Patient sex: M
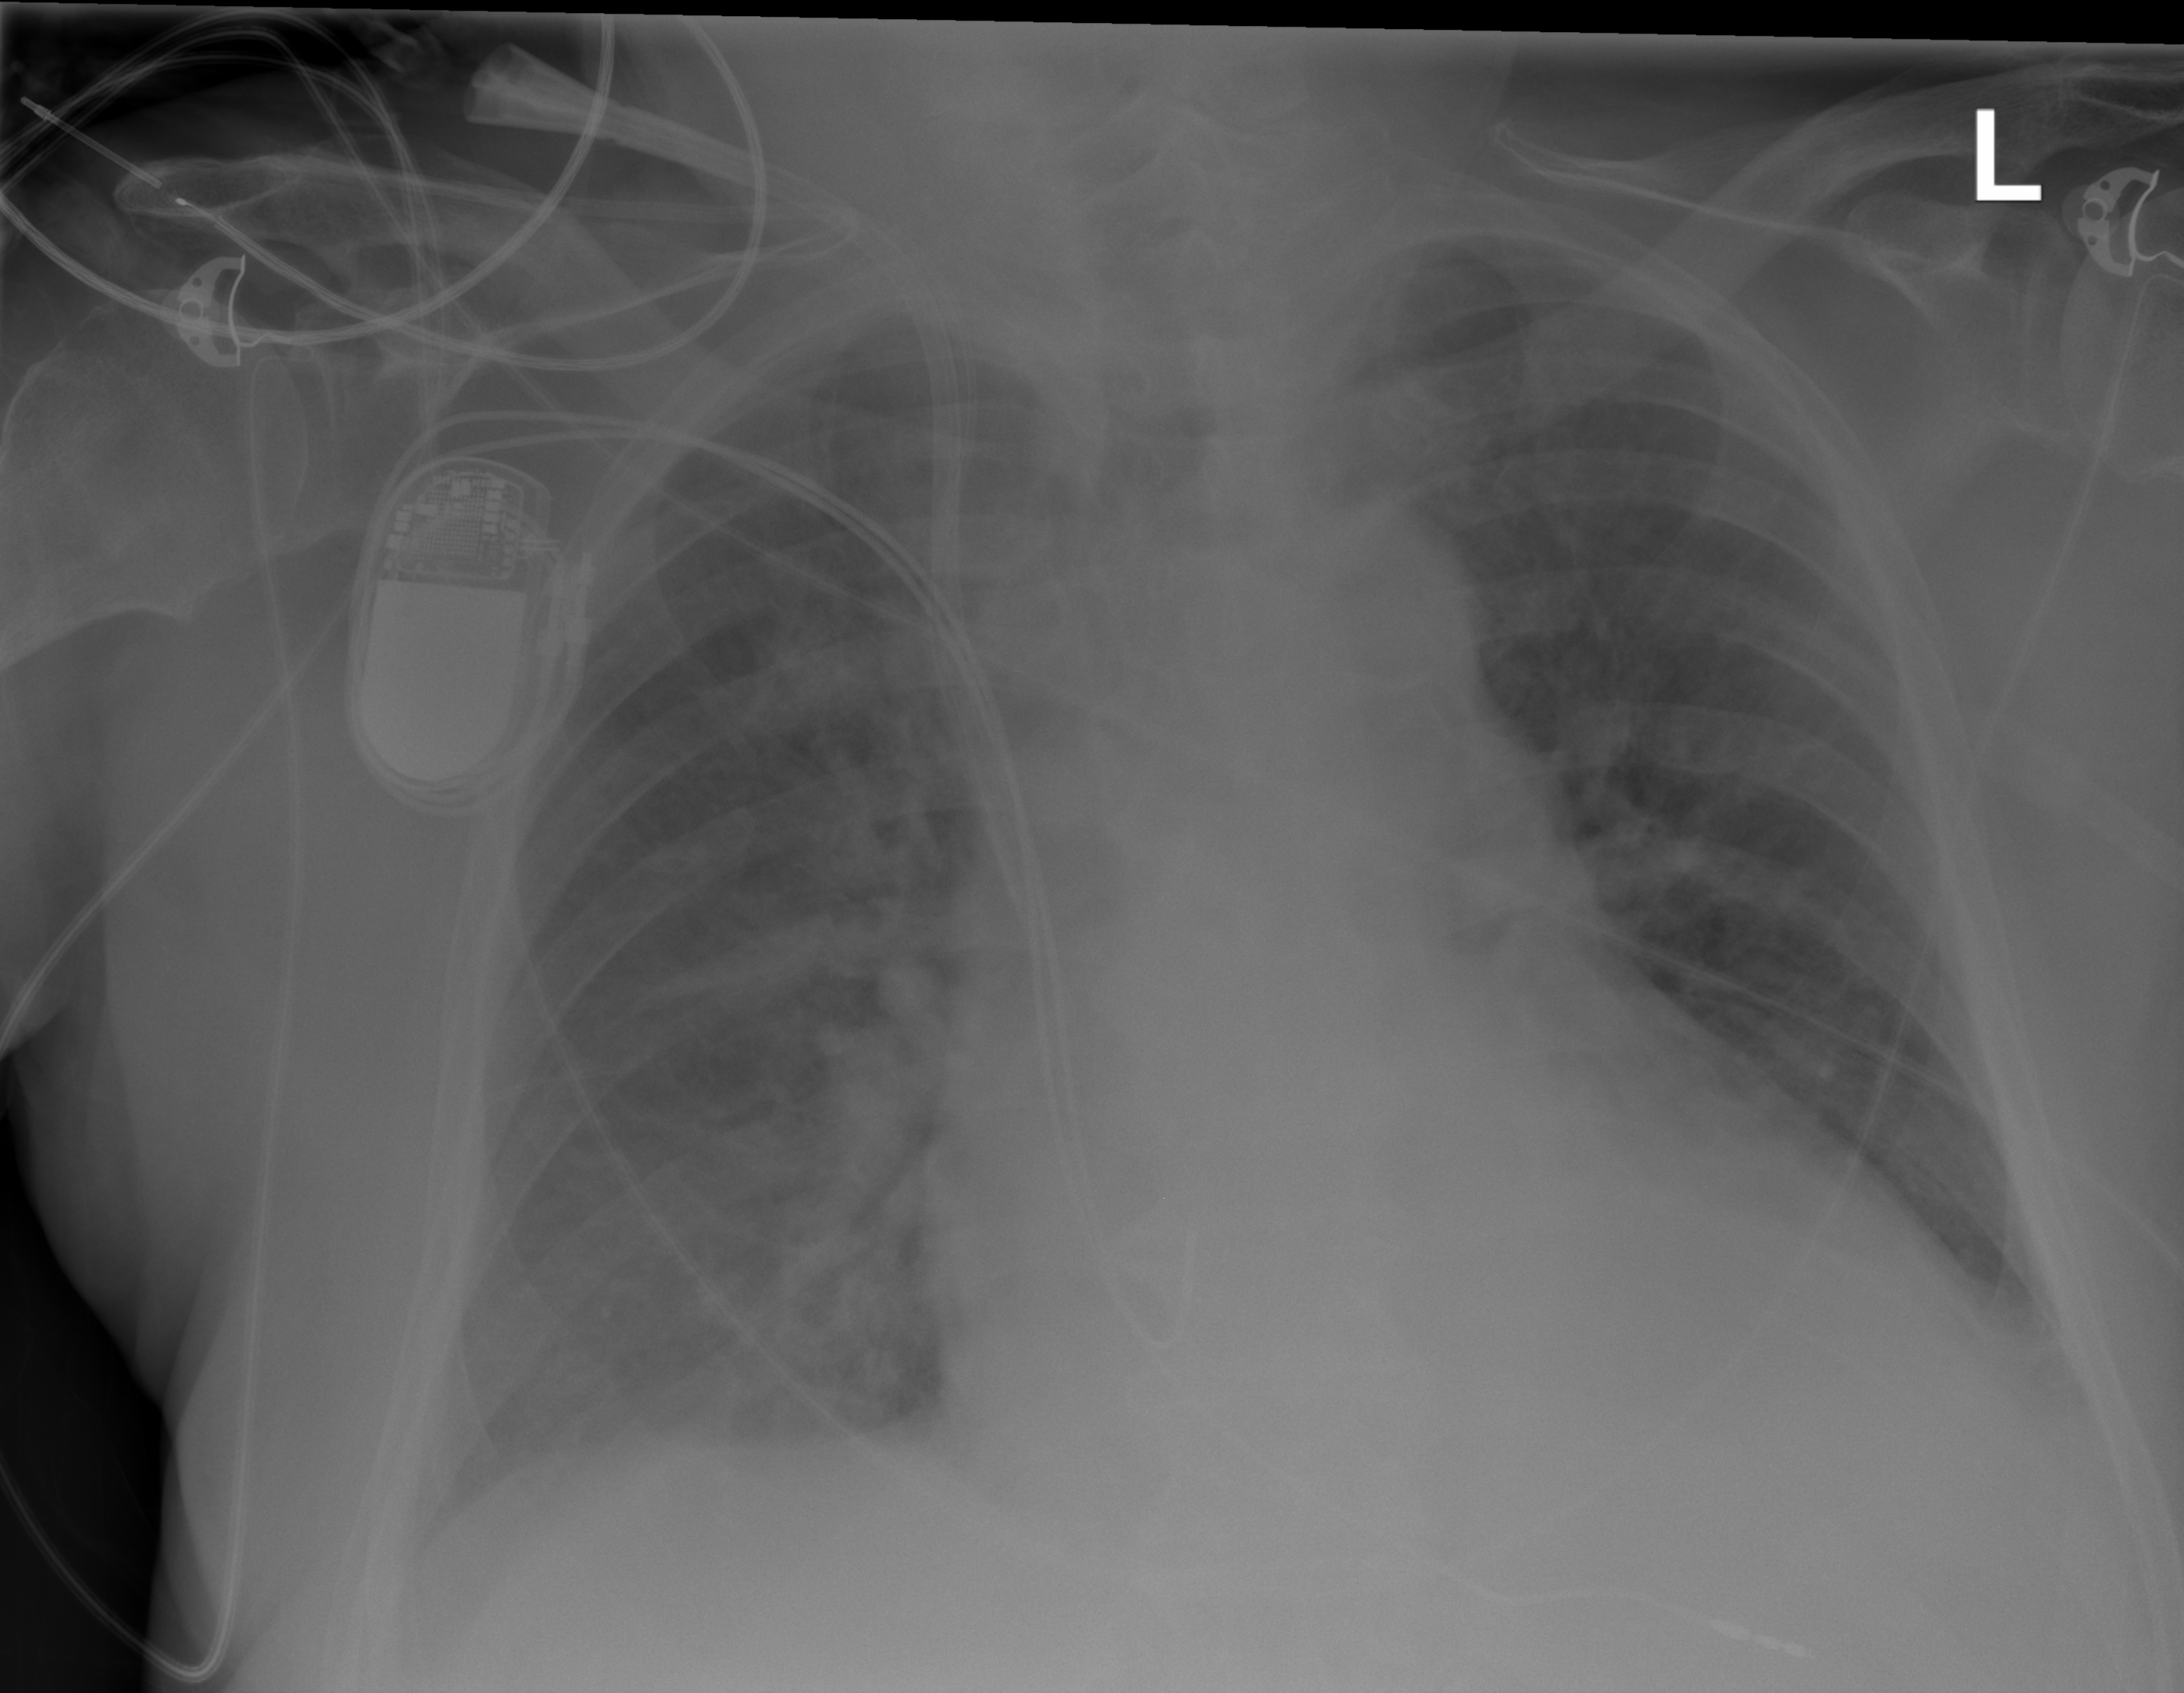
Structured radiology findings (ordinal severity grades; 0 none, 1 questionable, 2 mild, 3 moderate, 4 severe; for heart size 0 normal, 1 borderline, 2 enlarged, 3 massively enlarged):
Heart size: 2
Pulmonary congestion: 2
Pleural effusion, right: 2
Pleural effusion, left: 2
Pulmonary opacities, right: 2
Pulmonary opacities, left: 1
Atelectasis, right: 2
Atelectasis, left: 2